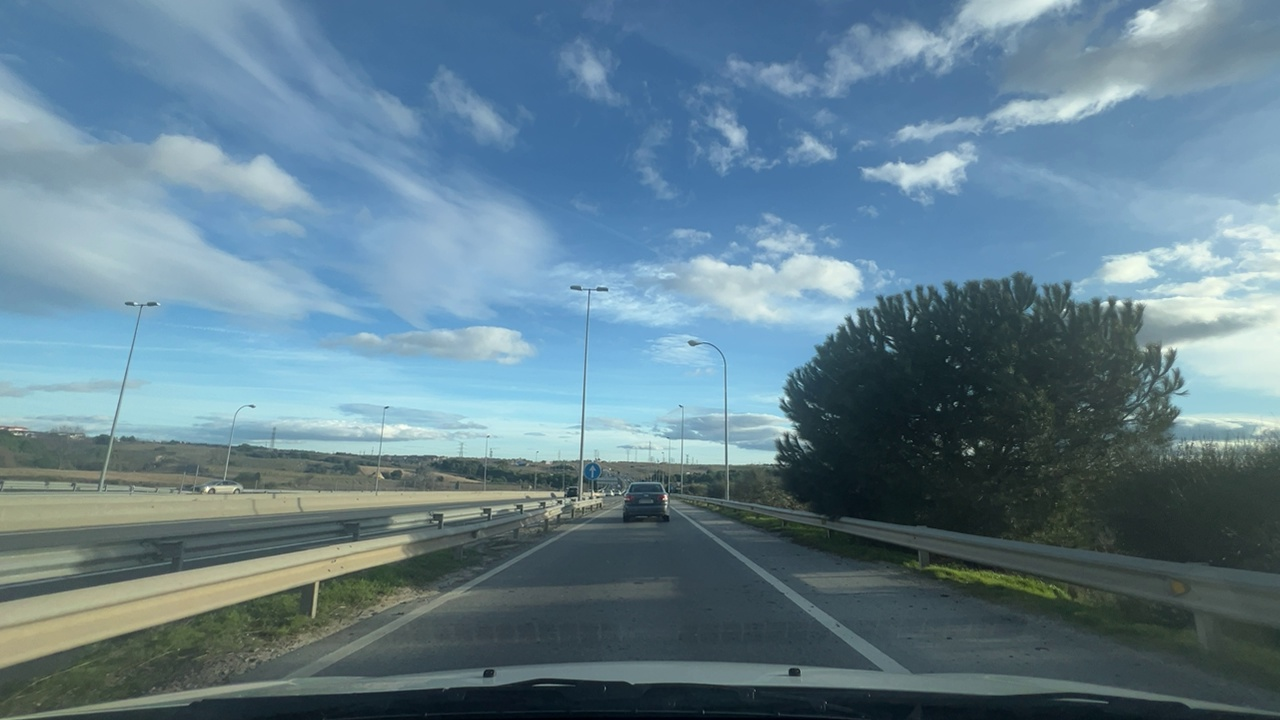
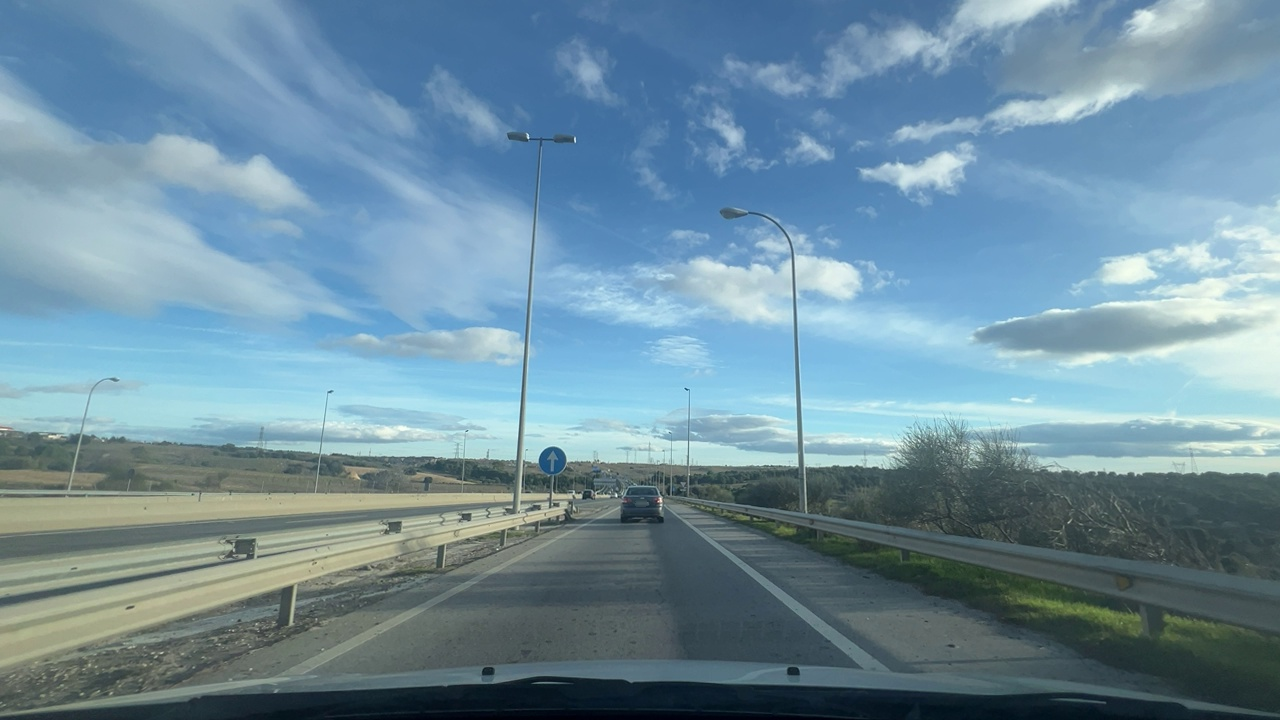
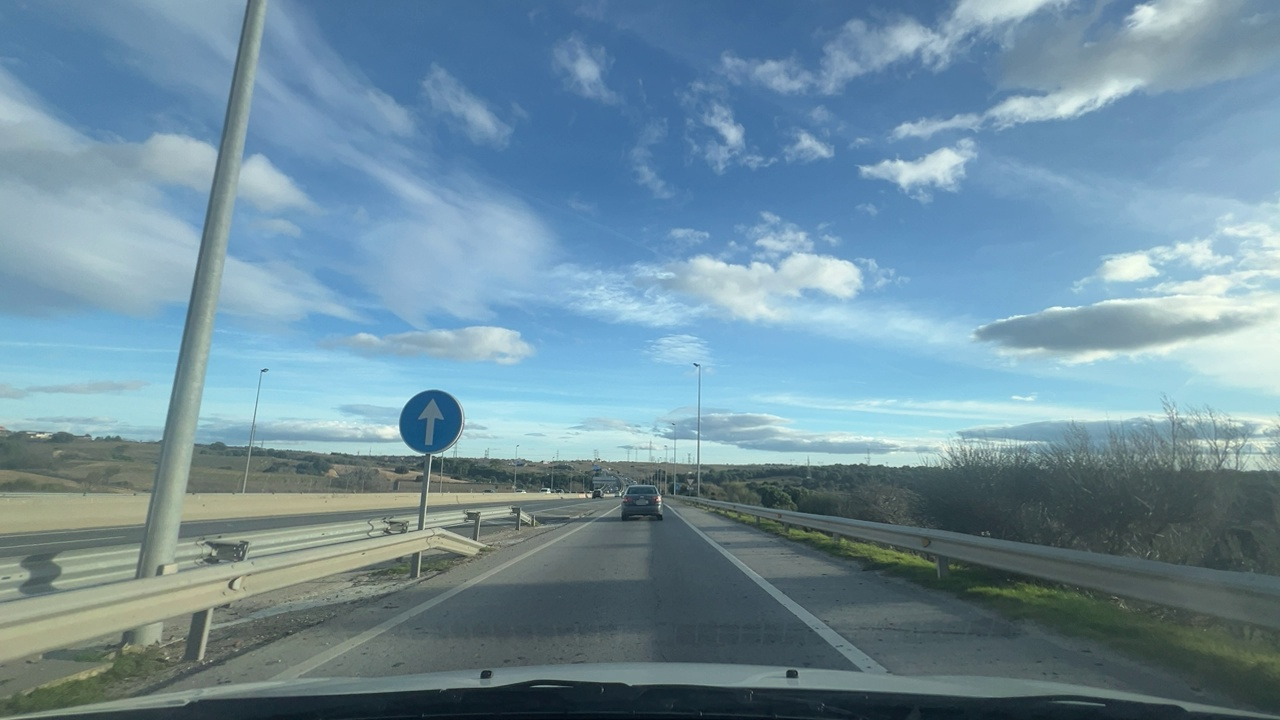
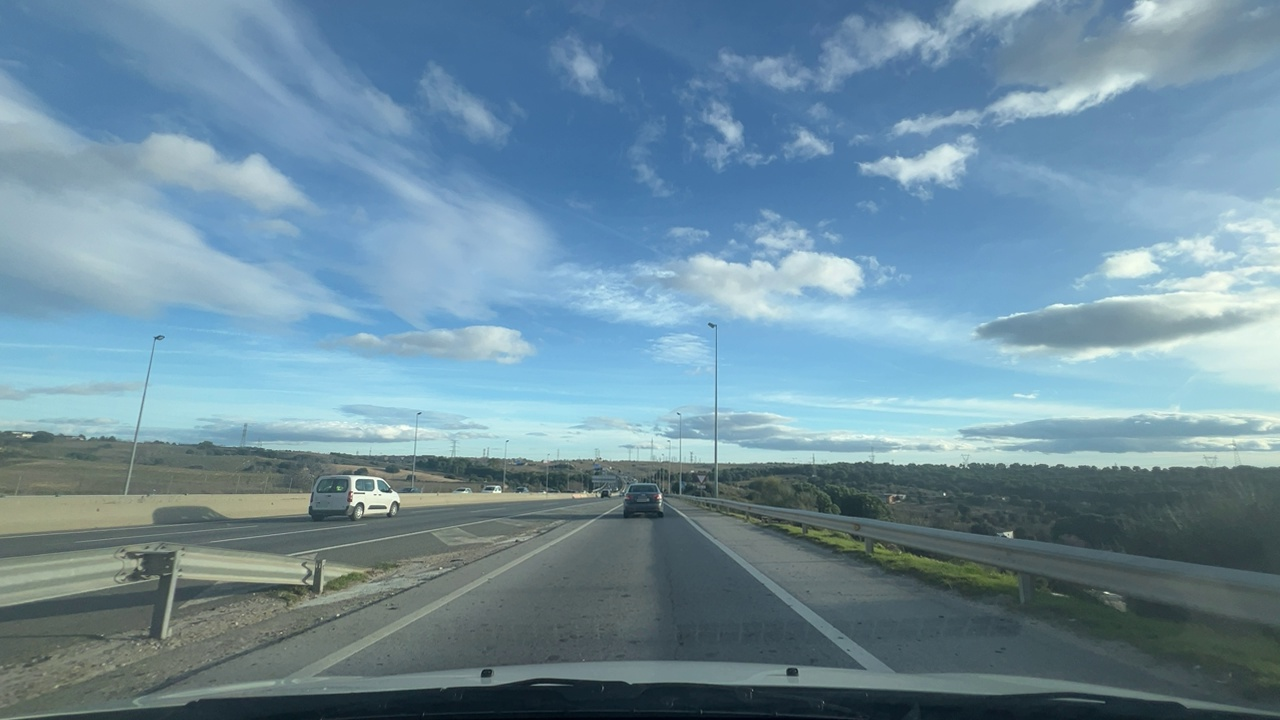
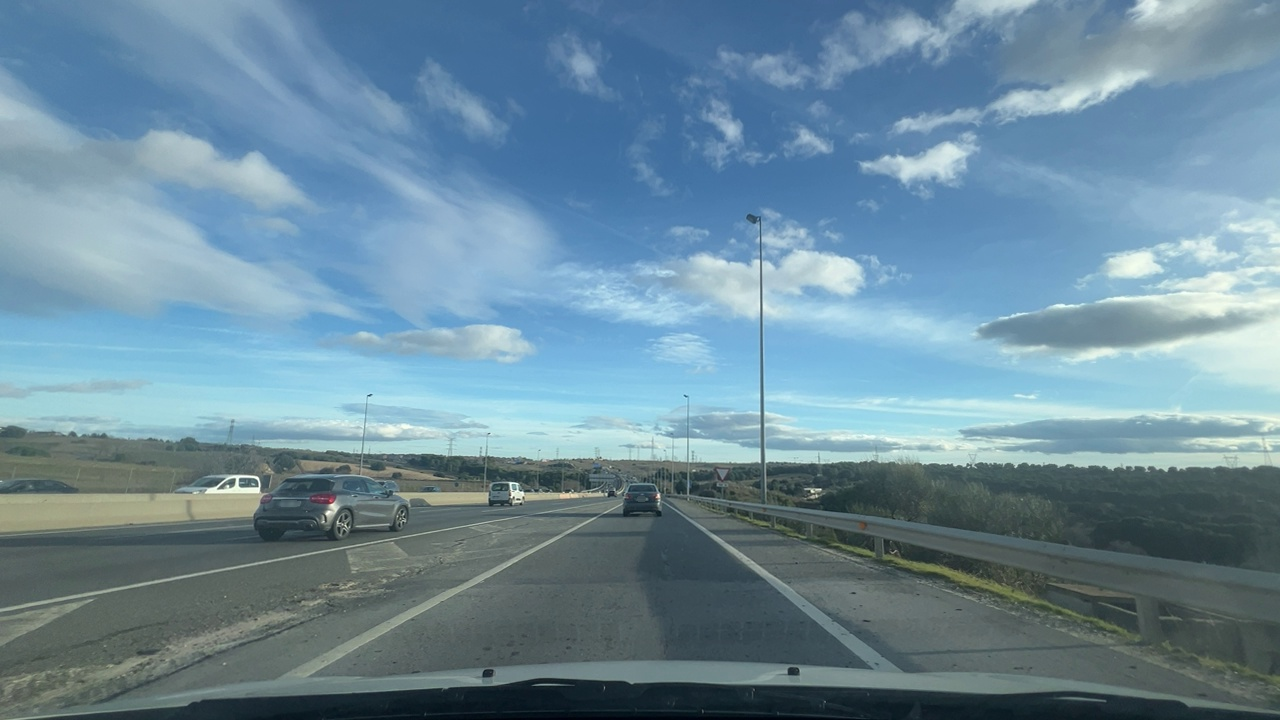
Situation: empty
Question: Are stopped vehicles present on the left adjacent side of the ego lane?
Answer: No
Reasoning: There are no parked vehicles on the left adjacent side of the road

Situation: empty
Question: Are vehicles parked parallel or perpendicular to the roadway near the ego lane?
Answer: No
Reasoning: There are no parked cars visible

Situation: empty
Question: Does the environment indicate an urban road where curbside parking is permitted?
Answer: No
Reasoning: The environment indicates a highway style road

Situation: empty
Question: Is the ego vehicle traveling in a middle lane with traffic lanes (designated to drive cars not to park) on both sides?
Answer: No
Reasoning: The ego vehicle is travelling on a highway entry